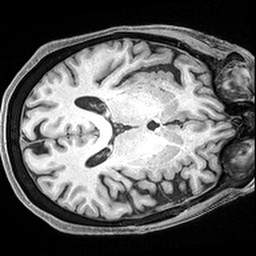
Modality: T1w
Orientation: axial
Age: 76
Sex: female
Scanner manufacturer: siemens
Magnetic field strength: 3 T
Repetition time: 2.4 s
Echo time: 0.0022 s